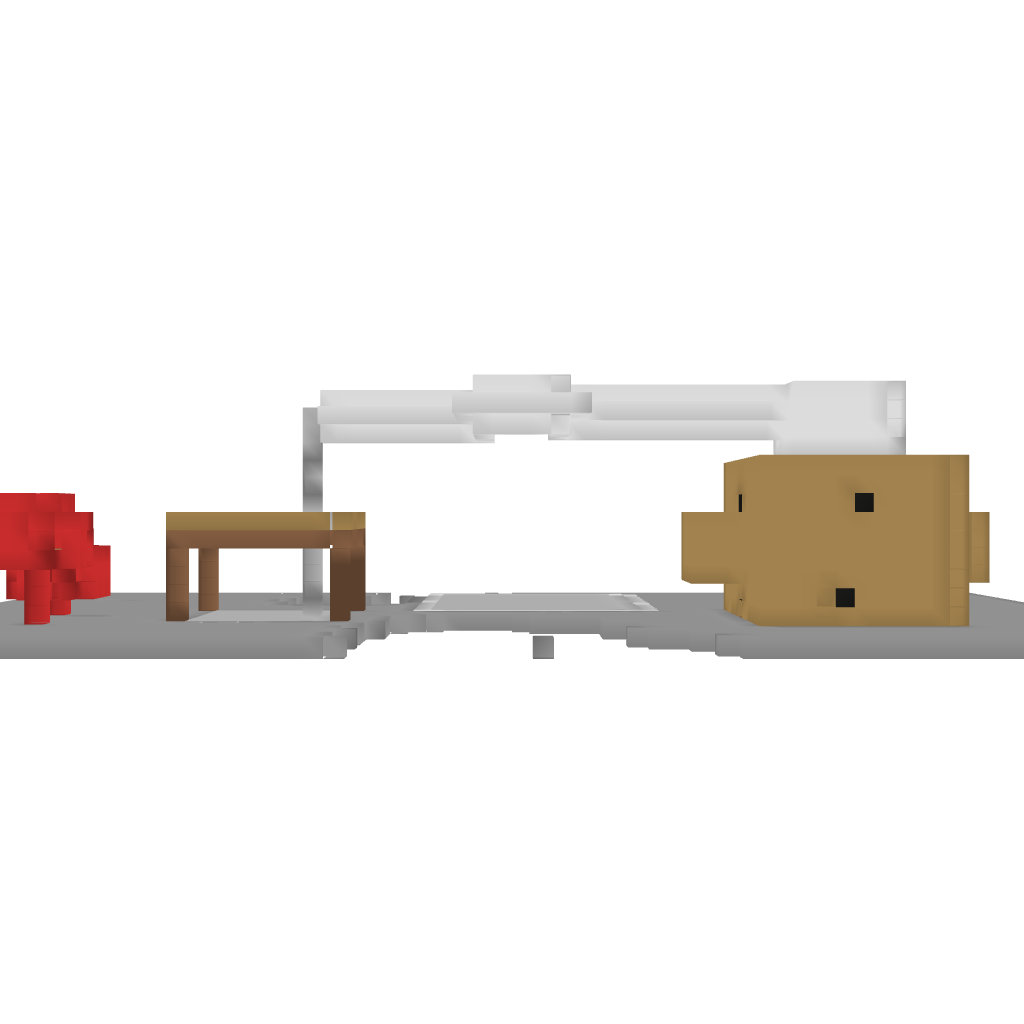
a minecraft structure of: home top